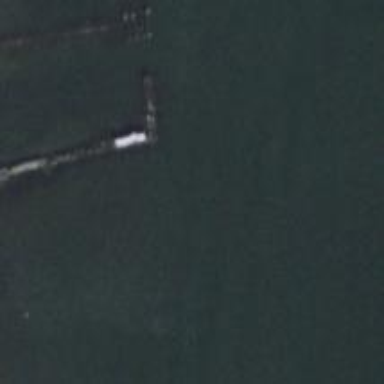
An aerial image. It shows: Breakwater structure.